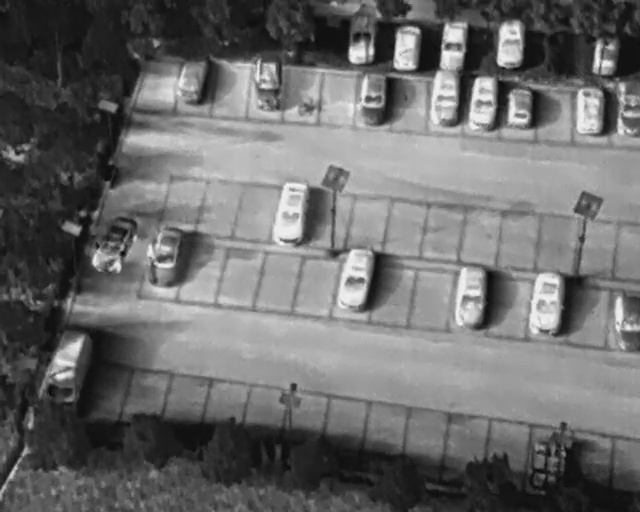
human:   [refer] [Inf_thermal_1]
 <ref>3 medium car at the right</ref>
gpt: <box>[[68, 54, 78, 60, 3], [80, 55, 90, 62, 6], [92, 59, 103, 65, 2]]</box>

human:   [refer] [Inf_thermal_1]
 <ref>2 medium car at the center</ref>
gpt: <box>[[40, 38, 50, 44, 12], [50, 51, 60, 57, 14]]</box>

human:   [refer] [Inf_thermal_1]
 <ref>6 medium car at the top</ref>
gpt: <box>[[52, 4, 60, 10, 2], [59, 6, 67, 11, 4], [26, 12, 33, 18, 11], [36, 13, 46, 18, 2], [54, 16, 62, 22, 3], [65, 16, 74, 22, 2]]</box>

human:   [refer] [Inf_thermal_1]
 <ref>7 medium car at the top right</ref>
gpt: <box>[[66, 6, 74, 11, 8], [75, 5, 83, 11, 3], [91, 8, 98, 13, 10], [71, 16, 79, 22, 6], [77, 18, 84, 24, 5], [88, 18, 96, 24, 2], [93, 19, 102, 23, 2]]</box>

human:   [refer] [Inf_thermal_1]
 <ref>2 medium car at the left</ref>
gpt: <box>[[21, 46, 30, 53, 13], [12, 44, 22, 50, 25]]</box>